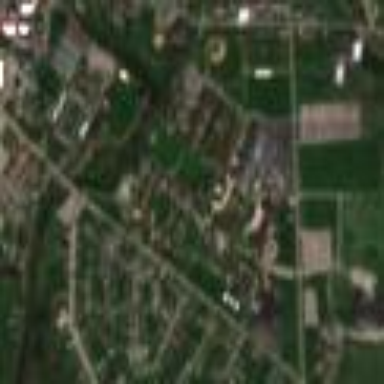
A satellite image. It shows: University.